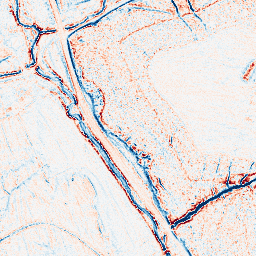
Category: edge_preserving
Decomposition family: anisotropic_diffusion
Decomposition parameters: iterations: 20
kappa: 100
gamma: 0.05
Upsampling method: regularized
Upsampling parameters: scale: 2
lambda_reg: 0.01
Upsampling scale: 2